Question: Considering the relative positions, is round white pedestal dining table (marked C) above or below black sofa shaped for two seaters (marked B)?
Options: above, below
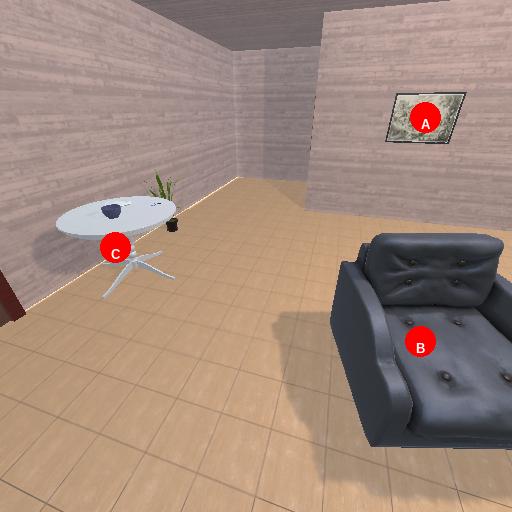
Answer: above